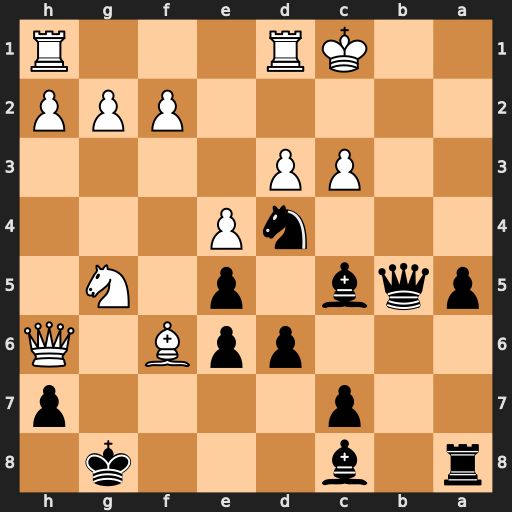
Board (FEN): r1b3k1/2p4p/3ppB1Q/pqb1p1N1/3nP3/2PP4/5PPP/2KR3R
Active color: b
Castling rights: -
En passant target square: -
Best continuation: Ba3+ Kd2 Qb2+ Ke3 Qe2#